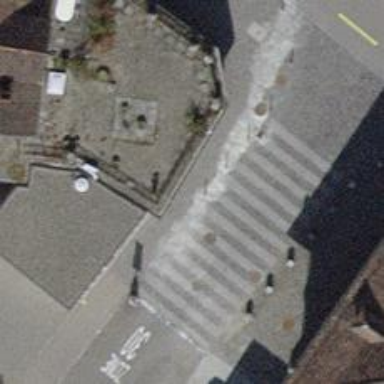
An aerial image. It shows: Bollard barrier.